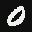
Label: 0